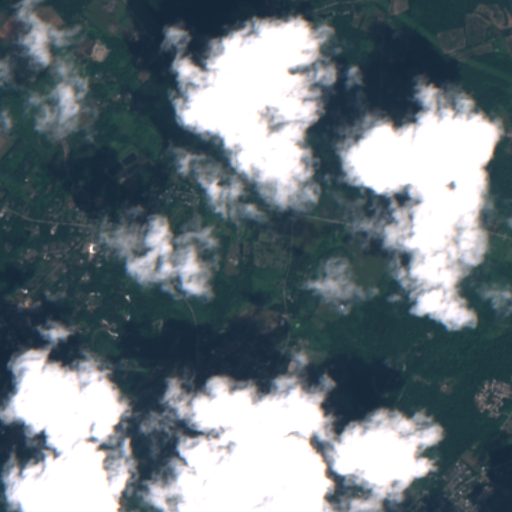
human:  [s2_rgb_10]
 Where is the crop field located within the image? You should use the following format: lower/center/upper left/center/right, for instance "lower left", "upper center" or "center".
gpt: The crop field is located in the upper left of the image.
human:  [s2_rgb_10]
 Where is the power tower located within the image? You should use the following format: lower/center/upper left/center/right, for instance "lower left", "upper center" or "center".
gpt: The power tower is located in the upper right of the image.
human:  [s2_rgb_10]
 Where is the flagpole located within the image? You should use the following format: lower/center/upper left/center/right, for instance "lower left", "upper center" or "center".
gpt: The flagpole is located in the center left of the image.
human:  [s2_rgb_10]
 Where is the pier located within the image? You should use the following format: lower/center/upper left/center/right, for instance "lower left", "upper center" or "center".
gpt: The pier is located in the upper center of the image.
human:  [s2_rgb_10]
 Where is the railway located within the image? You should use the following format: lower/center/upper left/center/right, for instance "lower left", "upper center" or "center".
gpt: The railway is located in the left of the image.
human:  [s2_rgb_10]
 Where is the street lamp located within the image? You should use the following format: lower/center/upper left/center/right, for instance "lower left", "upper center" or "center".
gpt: The street lamp is located in the center left of the image.
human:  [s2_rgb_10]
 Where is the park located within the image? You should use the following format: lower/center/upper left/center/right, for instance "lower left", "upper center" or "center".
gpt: There is no park in the image.